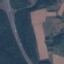
Land use / land cover: Highway